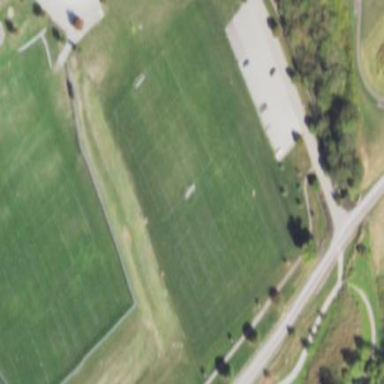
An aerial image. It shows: Soccer pitch for leisureland activities.